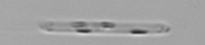
Label: Cerataulina_pelagica